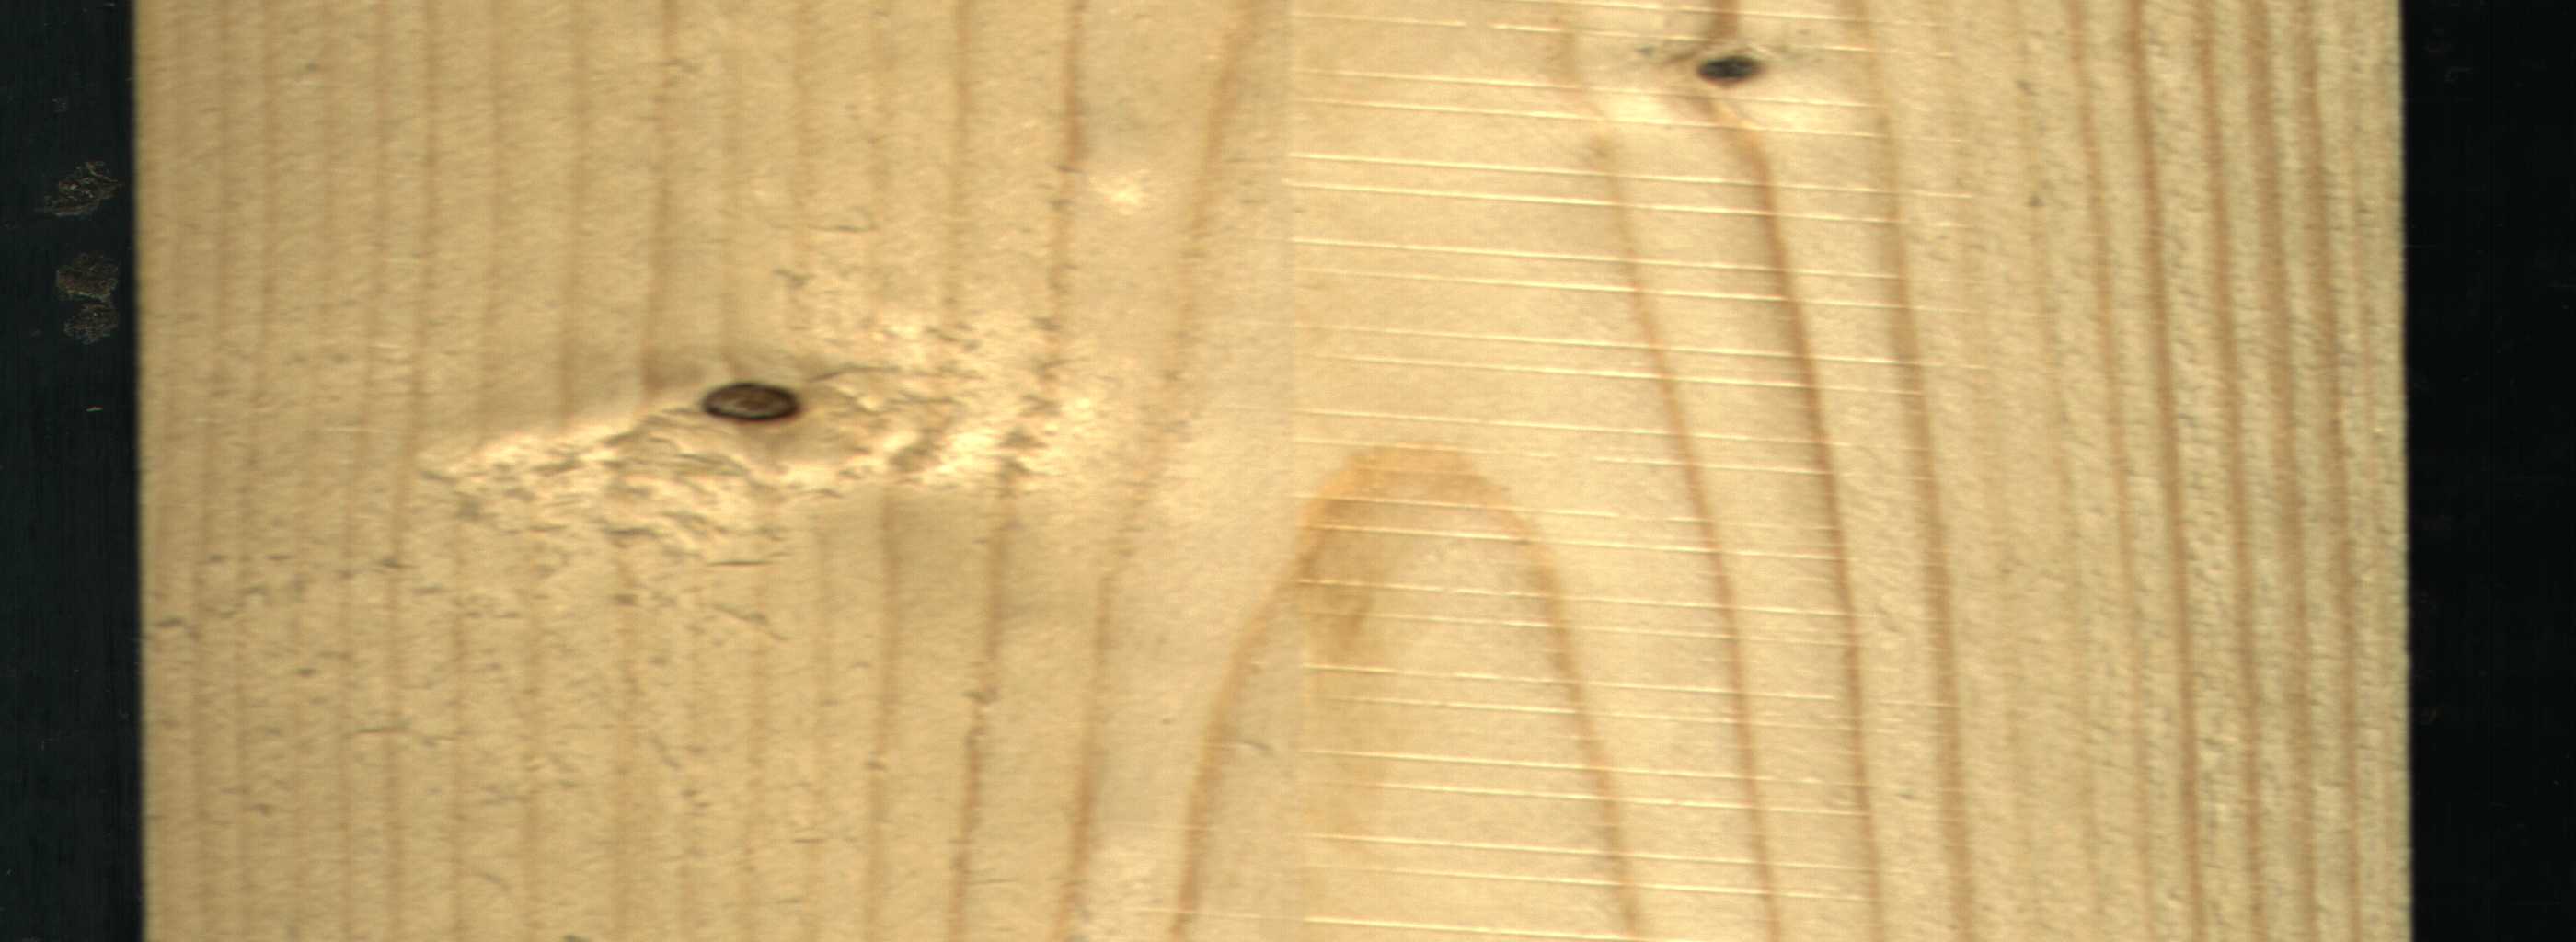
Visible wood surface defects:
Dead_Knot
Dead_Knot